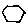
Label: hexagon